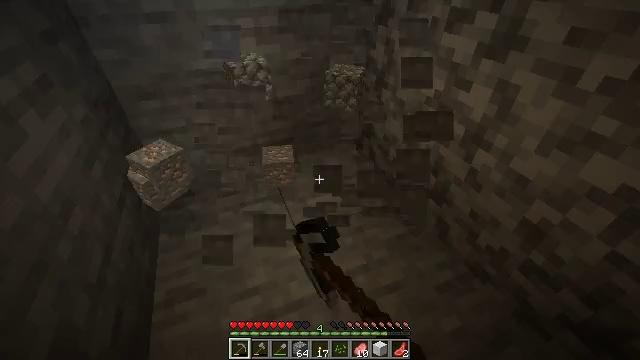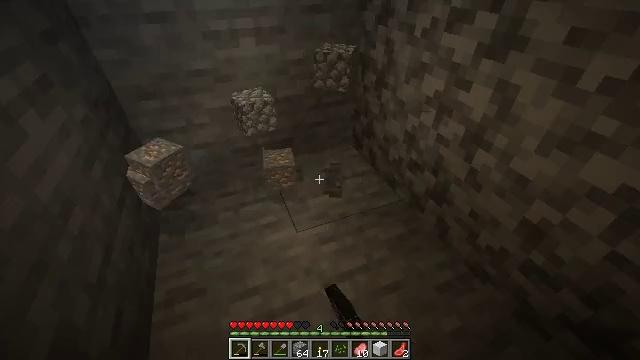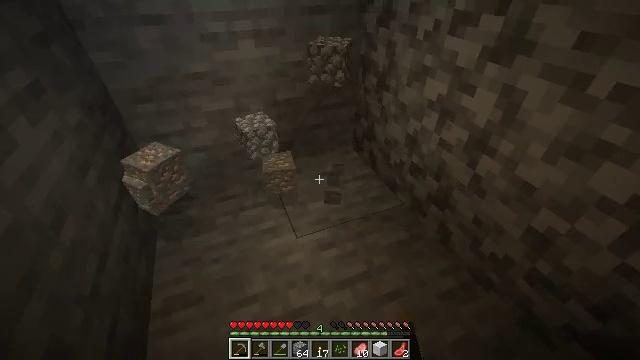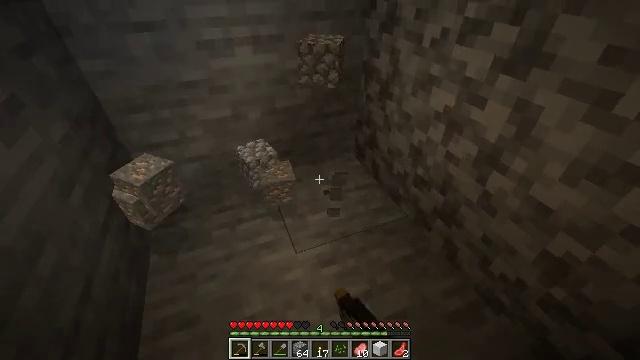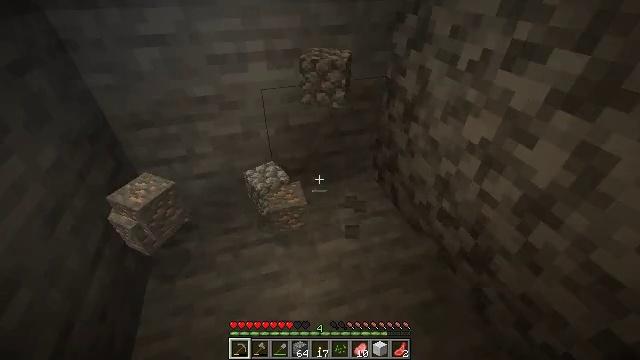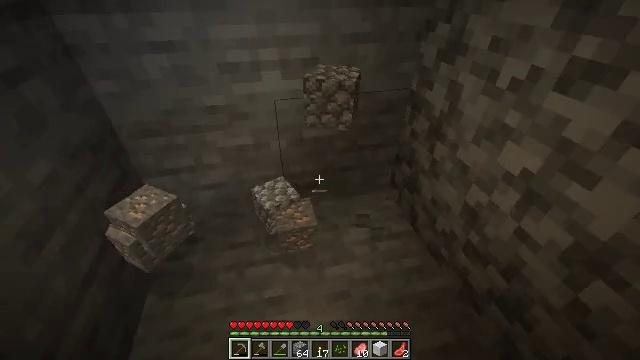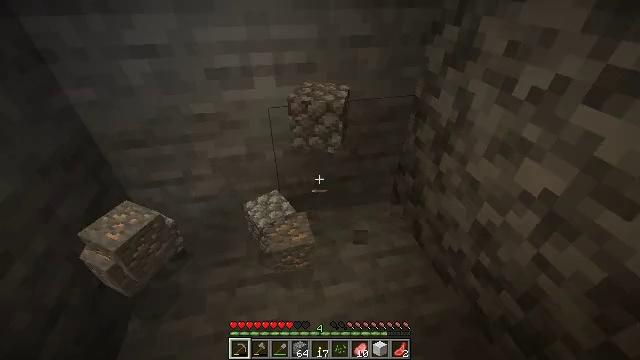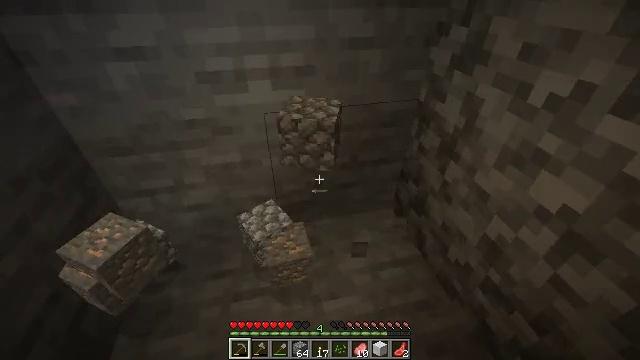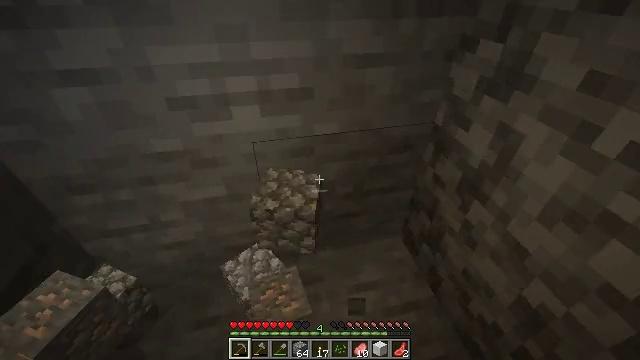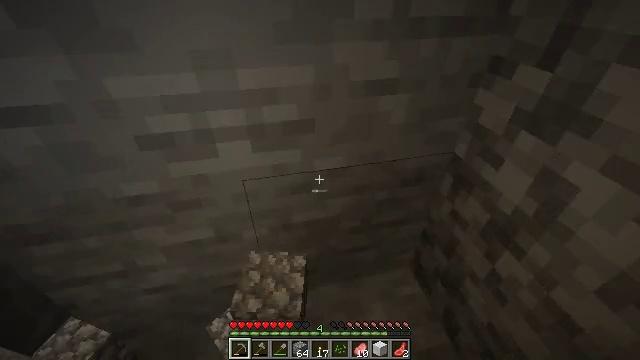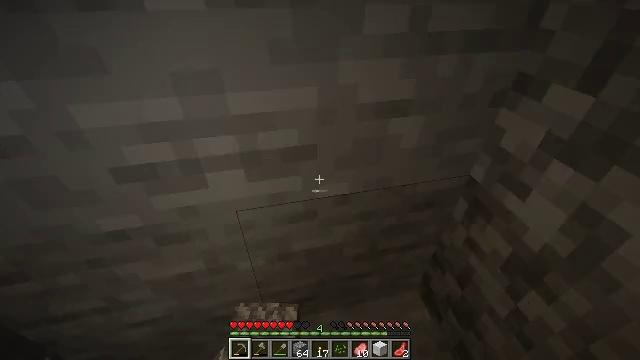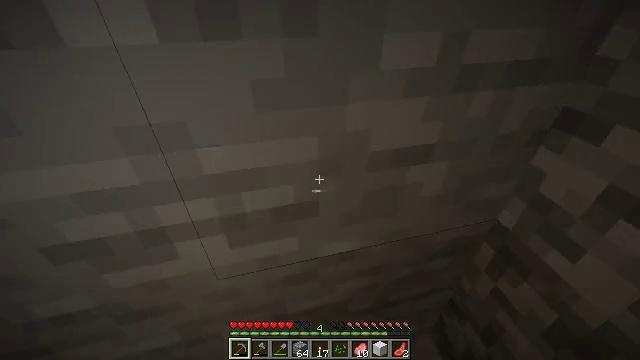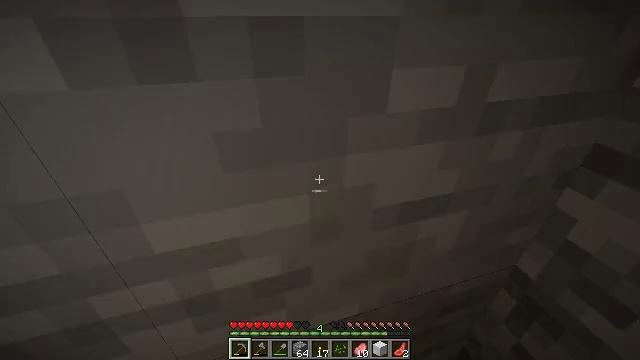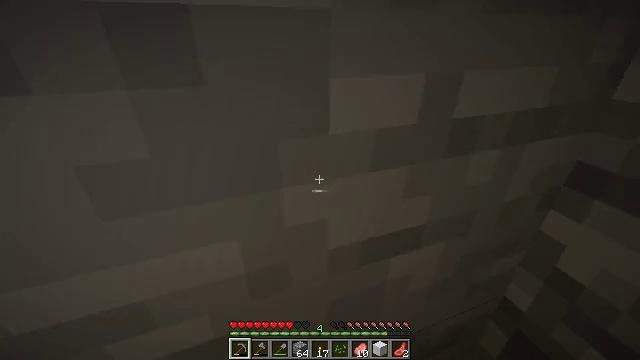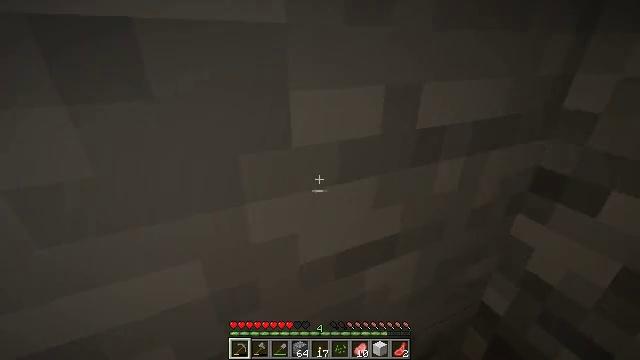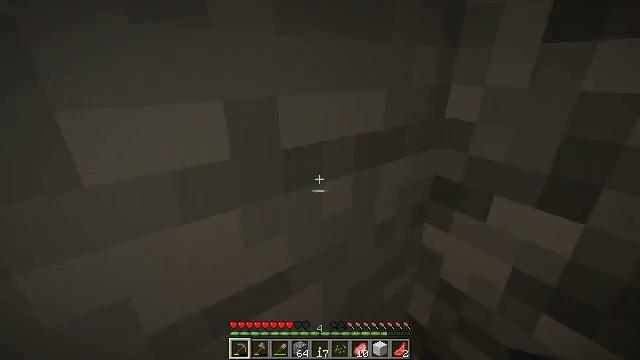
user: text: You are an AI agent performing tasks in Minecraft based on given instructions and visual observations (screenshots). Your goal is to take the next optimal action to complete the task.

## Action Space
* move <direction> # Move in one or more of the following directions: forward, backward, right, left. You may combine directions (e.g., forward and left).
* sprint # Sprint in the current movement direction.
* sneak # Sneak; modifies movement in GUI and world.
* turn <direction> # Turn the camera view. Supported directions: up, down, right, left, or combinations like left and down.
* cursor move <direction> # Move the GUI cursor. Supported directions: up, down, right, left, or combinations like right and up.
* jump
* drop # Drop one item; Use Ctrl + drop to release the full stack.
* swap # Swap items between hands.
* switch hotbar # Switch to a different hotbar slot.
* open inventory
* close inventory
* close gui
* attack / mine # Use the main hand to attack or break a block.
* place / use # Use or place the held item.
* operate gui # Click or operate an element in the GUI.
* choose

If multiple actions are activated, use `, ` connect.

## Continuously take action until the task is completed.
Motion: motion action
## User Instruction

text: Excavate some diorite.
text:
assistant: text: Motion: attack / mine
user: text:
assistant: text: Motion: move forward, attack / mine
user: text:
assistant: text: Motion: move forward, attack / mine
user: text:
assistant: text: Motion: move forward, turn left
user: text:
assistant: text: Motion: move forward, turn left
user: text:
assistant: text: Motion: move forward
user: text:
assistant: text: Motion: move forward
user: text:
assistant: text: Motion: move forward
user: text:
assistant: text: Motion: move forward
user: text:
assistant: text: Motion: move forward
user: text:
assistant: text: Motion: move forward, turn right and up
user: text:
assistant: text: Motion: move forward, turn right and up
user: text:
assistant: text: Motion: move forward, turn right and up
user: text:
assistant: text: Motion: move forward, turn right and up
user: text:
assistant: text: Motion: move forward, turn right and up
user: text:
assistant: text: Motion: move forward, turn right
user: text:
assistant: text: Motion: turn right and down
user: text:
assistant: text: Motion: turn right and down
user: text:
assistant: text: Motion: turn right and down
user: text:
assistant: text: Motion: no_op
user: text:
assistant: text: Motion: no_op
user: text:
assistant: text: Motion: no_op
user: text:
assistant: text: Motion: no_op
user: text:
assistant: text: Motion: turn right
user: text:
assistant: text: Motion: turn right and up, open inventory
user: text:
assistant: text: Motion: cursor move right, open inventory
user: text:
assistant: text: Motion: cursor move right, open inventory
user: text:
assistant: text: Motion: open inventory
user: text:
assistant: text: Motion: cursor move right, open inventory
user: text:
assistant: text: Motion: cursor move right